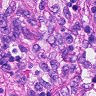
Metastatic tissue present: no